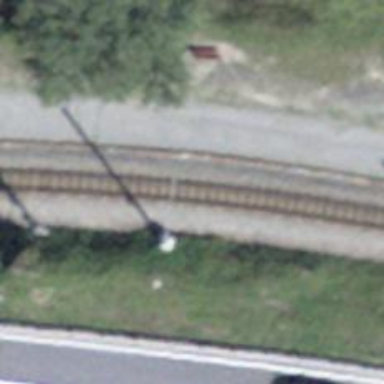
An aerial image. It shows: Narrow-gauge railway track with 1 electrified contact line.